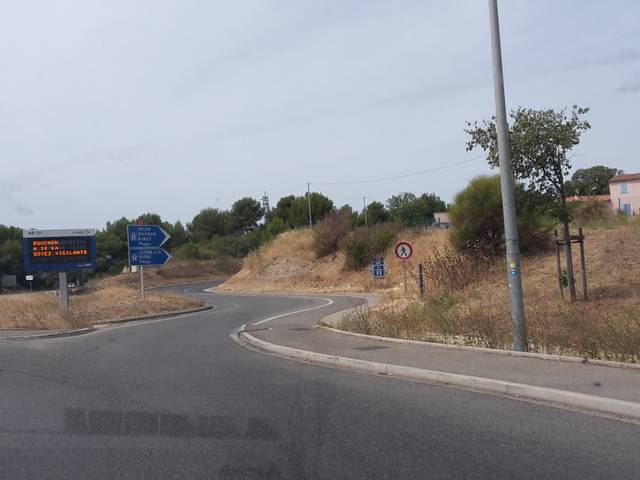
Region: France
Coordinates: 43.529, 5.405